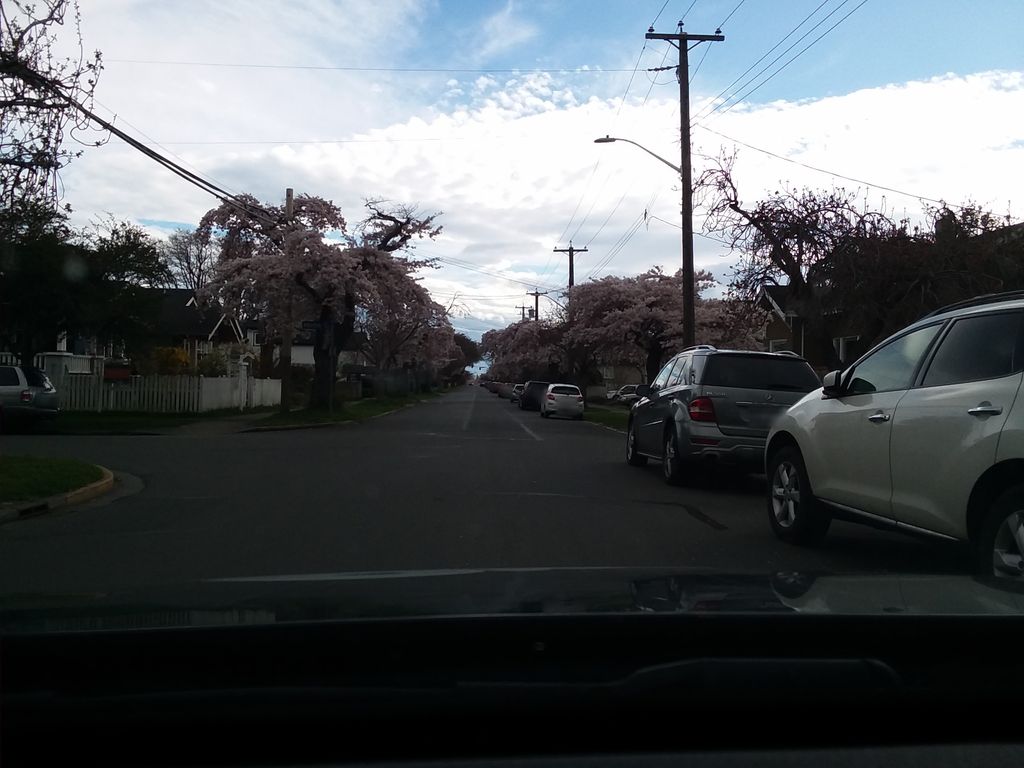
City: victoria